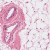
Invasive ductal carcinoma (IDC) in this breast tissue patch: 0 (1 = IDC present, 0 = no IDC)